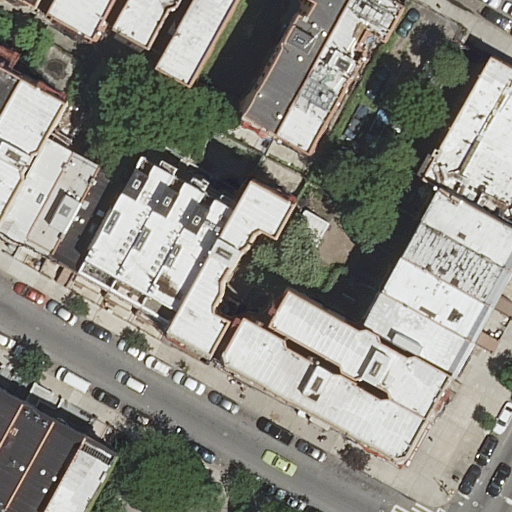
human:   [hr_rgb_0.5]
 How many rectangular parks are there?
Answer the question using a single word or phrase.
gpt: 0

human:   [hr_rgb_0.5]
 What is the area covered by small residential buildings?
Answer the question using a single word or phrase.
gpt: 279m2

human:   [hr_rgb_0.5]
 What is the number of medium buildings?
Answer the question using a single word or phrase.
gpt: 17

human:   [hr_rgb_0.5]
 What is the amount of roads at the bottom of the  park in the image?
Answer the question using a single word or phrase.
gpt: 0

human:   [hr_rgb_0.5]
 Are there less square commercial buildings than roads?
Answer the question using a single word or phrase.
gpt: yes

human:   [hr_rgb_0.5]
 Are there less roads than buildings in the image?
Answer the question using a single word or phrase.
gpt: yes

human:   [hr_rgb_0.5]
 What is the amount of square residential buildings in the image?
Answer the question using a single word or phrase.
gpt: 0

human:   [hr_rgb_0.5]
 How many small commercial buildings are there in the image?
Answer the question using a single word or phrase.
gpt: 0

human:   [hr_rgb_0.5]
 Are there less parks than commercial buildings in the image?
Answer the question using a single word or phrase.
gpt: no

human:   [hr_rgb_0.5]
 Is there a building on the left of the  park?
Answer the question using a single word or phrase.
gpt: yes

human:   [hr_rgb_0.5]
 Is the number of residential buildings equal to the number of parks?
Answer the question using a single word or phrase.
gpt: no

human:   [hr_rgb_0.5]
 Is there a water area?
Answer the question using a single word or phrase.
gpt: no

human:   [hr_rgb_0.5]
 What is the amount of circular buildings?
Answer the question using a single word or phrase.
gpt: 0

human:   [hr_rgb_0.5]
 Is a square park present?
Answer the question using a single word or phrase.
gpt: no

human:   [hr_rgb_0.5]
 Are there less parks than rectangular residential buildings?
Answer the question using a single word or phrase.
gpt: yes

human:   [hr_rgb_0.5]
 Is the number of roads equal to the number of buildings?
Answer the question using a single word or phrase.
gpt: no

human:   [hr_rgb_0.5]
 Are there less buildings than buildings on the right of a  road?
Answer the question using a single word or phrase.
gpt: no

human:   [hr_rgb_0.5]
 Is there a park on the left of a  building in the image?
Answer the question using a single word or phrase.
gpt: yes

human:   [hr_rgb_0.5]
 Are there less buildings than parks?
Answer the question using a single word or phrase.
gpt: no

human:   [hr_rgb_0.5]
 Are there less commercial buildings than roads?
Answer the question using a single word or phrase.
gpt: yes

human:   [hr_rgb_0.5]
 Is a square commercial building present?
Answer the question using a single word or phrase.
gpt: no

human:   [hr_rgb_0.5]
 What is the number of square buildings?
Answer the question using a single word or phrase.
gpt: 0

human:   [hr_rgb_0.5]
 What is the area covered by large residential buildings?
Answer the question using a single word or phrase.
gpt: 0m2

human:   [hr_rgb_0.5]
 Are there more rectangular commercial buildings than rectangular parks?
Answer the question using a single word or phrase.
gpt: no

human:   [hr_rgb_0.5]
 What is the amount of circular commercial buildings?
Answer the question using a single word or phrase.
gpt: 0

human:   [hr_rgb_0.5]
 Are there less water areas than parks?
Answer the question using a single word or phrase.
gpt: yes

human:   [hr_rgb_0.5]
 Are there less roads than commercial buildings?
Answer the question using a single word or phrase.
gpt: no

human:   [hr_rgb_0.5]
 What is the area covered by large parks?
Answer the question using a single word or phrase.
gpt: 4504m2

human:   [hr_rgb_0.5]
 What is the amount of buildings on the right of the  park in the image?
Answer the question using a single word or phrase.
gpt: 9

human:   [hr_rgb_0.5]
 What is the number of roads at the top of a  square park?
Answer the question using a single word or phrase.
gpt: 0

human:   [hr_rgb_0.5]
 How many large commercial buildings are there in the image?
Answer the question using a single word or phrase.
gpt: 0

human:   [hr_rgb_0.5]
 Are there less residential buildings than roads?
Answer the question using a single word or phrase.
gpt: no

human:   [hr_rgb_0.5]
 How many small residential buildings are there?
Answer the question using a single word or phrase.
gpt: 9

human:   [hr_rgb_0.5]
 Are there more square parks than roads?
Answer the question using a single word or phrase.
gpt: no

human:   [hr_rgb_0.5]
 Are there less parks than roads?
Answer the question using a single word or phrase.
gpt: yes

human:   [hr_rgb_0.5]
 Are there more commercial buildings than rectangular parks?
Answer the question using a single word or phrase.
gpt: no